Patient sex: M
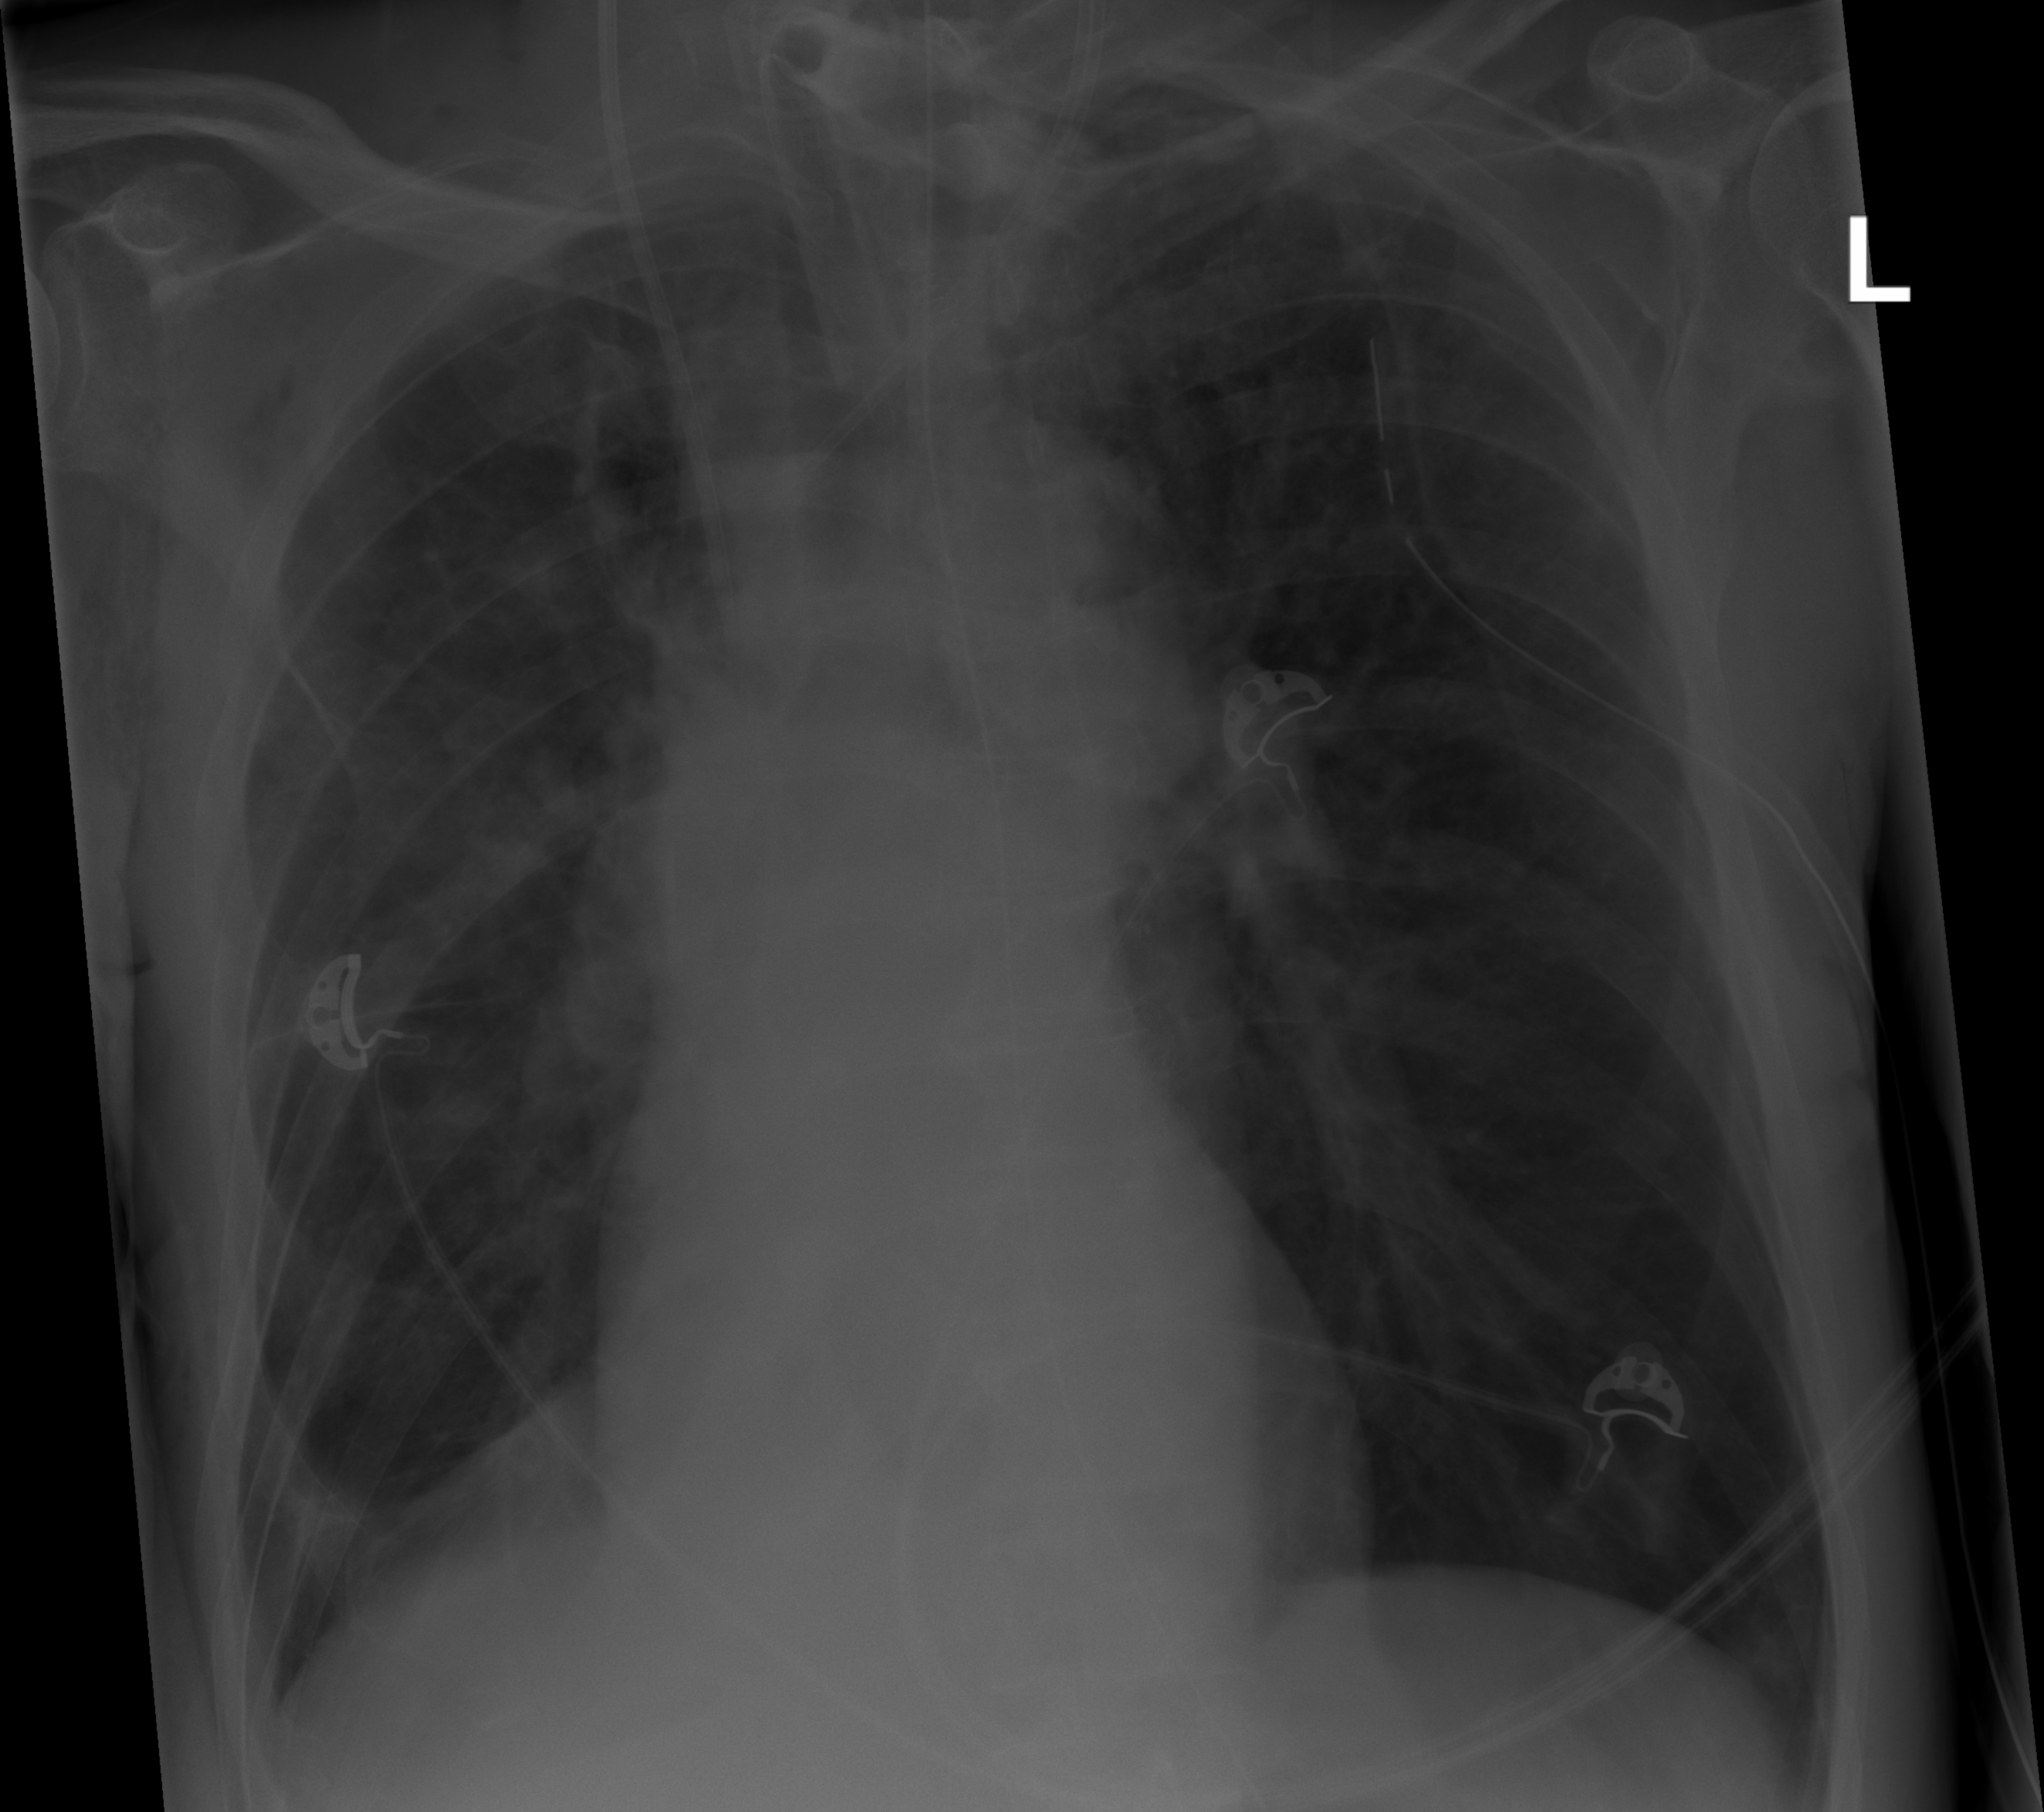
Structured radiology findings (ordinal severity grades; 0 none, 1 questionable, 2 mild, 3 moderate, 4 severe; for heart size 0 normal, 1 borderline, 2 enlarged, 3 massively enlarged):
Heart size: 0
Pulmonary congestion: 0
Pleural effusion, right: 1
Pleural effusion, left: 1
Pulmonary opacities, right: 2
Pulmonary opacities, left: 0
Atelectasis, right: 2
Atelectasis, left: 0